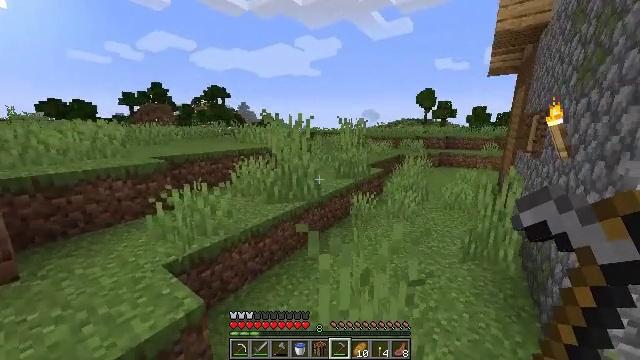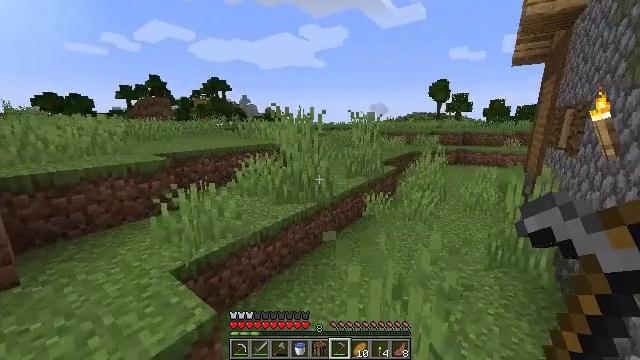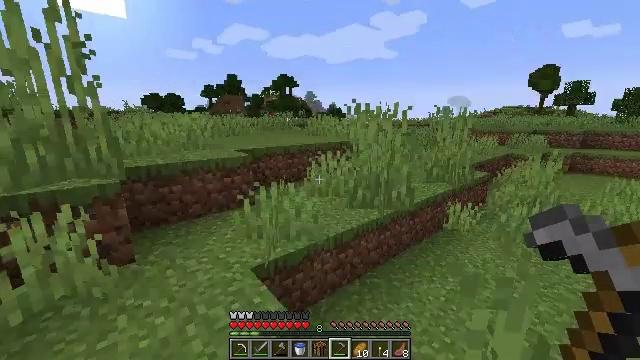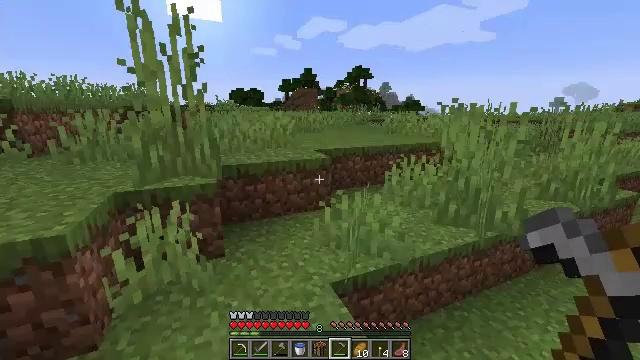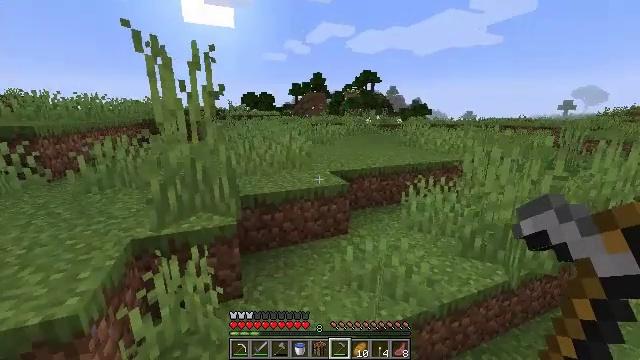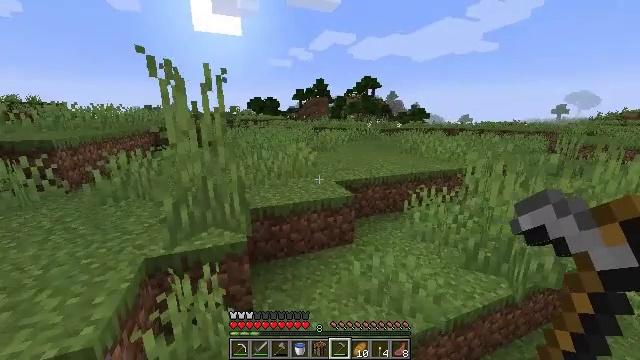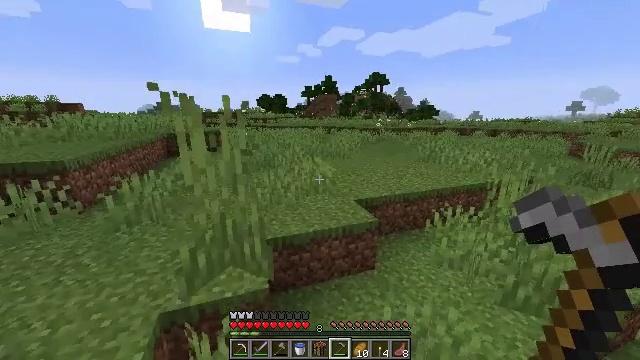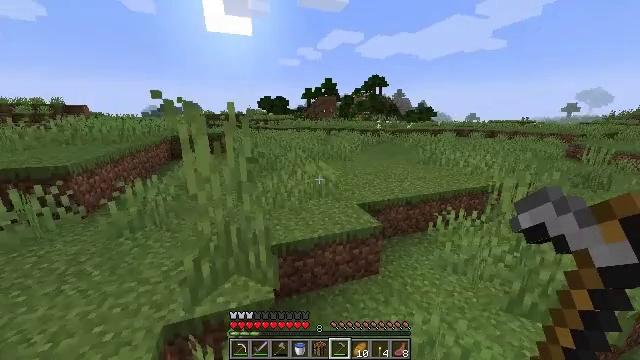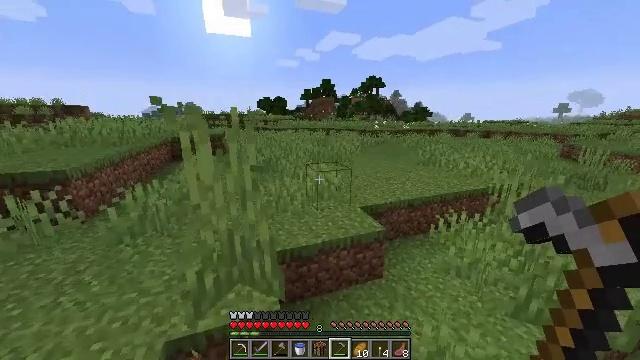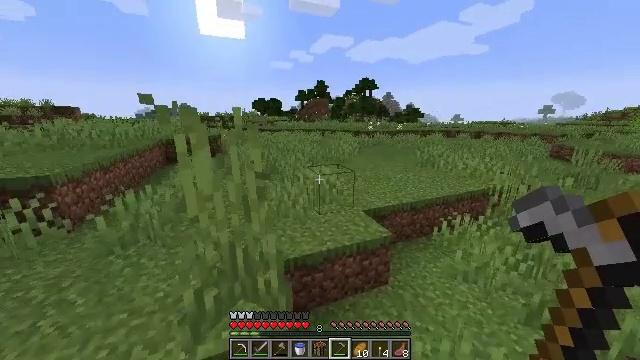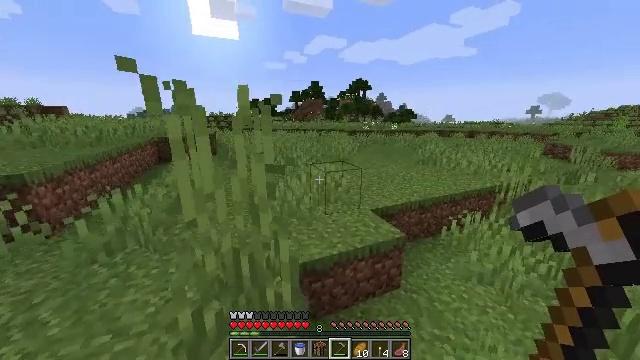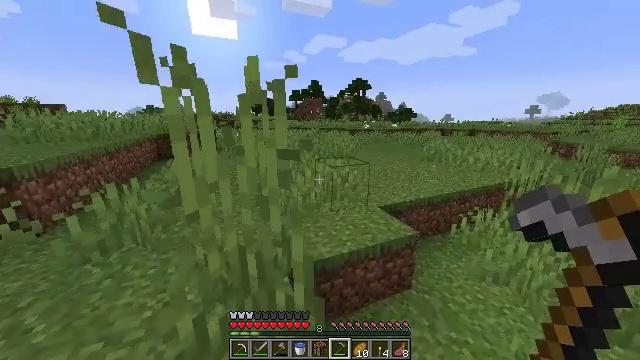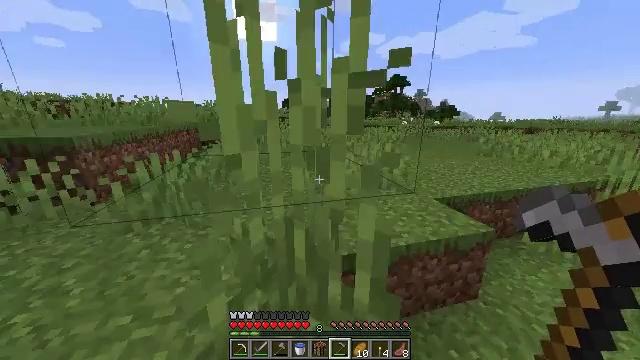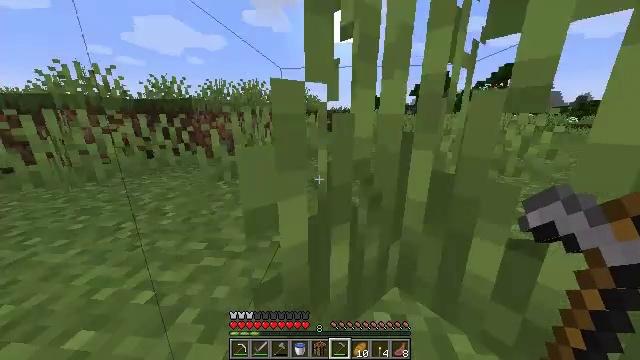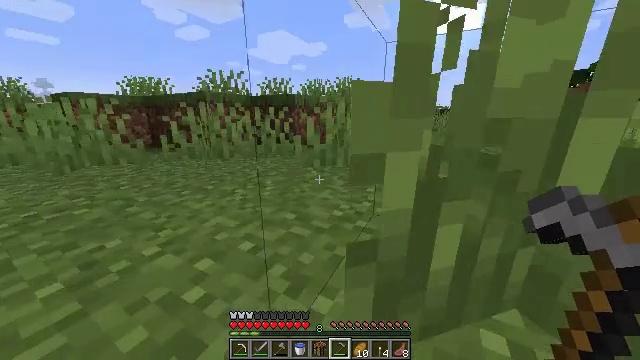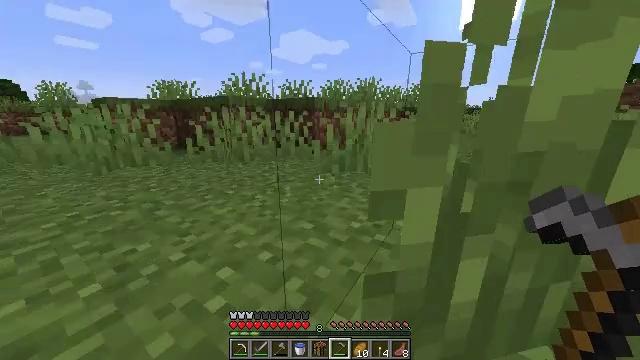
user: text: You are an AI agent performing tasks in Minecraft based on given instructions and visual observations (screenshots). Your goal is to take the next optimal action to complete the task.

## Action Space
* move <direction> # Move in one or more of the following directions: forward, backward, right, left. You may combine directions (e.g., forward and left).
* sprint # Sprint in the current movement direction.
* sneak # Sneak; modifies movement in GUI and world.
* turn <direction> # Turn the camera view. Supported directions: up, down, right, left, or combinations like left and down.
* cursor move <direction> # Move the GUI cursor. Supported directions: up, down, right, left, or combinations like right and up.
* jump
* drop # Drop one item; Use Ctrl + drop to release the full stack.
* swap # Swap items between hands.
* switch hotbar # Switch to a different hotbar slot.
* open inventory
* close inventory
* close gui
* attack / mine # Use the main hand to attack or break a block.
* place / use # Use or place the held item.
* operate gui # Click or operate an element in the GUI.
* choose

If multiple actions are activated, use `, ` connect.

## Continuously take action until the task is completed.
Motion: motion action
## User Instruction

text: Craft wheat using appropriate materials.
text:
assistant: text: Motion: move left, sprint, turn left
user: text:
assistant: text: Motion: move left, sprint, turn left
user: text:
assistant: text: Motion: move forward and move left, sprint, turn left and down, jump
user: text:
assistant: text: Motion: move forward and move left, sprint, turn left, jump
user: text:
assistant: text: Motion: move forward and move left, sprint, jump
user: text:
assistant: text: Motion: move forward and move left, sprint, turn left and down, jump
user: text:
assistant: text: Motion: move forward and move left, sprint, jump
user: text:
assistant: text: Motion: move forward and move left, sprint, jump
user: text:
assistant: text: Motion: move forward and move left, sprint, turn right, jump
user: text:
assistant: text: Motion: move forward and move left, sprint, turn right
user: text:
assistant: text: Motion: move forward and move left, sprint
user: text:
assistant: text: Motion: move forward and move left, sprint, turn left
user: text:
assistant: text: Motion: move forward and move left, sprint, turn left, jump
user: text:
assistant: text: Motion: move forward and move left, sprint, turn left, jump
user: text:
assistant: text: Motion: move forward and move left, sprint, turn left, jump
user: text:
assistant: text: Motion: move forward and move left, sprint, jump
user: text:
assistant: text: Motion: move forward and move left, sprint, jump
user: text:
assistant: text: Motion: move forward and move left, sprint, jump
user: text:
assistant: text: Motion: move forward and move left, sprint, jump
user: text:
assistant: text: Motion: move forward and move left, sprint, jump
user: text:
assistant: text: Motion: move forward and move left, sprint, jump
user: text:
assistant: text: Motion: move forward and move left, sprint, jump
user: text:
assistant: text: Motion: move forward and move left, sprint, jump
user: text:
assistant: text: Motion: move forward and move left, sprint, turn left and up, jump
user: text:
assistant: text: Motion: move forward and move left, sprint, turn left and up, jump
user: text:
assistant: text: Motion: move forward and move left, sprint, turn left and up, jump
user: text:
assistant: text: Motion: move forward, sprint, jump
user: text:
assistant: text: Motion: move forward, sprint, jump
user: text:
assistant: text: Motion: move forward, sprint, jump
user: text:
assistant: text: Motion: move forward, sprint